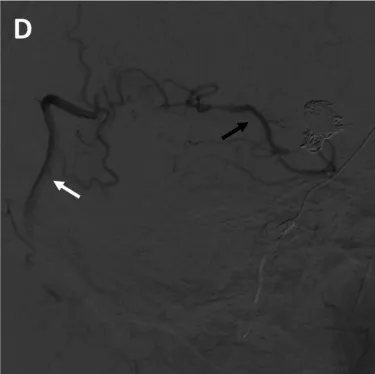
Patient #10. He underwent a right OA to P4 bypass with a DLCFA interposition graft, followed by a coil embolization/vessel sacrifice of the right P2 aneurysm (keeping the proximal right P1 patent) after BTO [(C,D) serial lateral images from a right external carotid artery injection demonstrating patency of the bypass (white arrows) and backfilling of the PCA territory (black arrow).
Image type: radiology (x_ray)